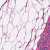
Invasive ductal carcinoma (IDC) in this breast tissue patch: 0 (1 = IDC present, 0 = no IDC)